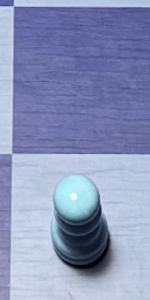
Label: Pawn_White